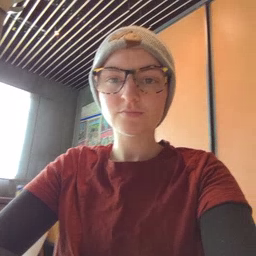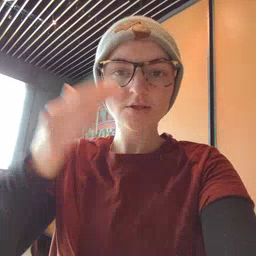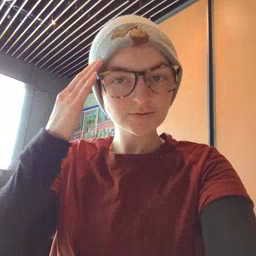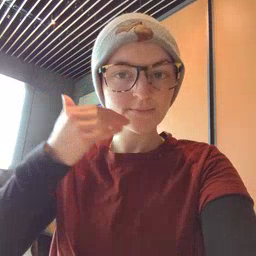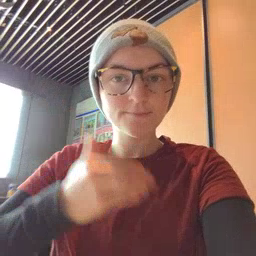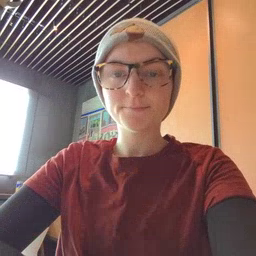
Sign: head